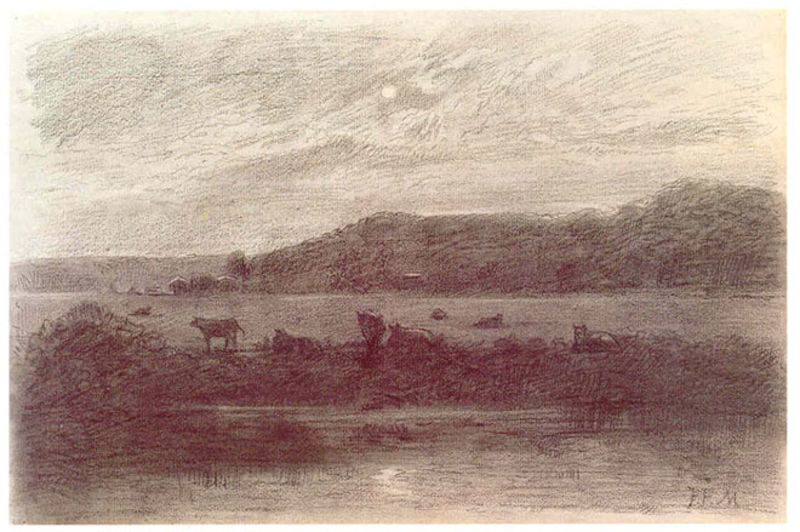
Titel: Flusslandschaft mit Viehweide bei Vollmond
Künstler: Jean François (1814) Millet
Standort: Karlsruhe
Institution: Staatliche Kunsthalle Karlsruhe
Schlagwörter: baum, berg, dunkel, gewitter, himmel, meer, schatten, wasser, weiß, wolf, wolken, bäume, fluss, landschaft, see, stadt, teich, ufer, abend, braun, grau, hell, licht, nacht, schwarz, skizze, zeichnung, gras, haus, rot, tier, tiere, wiese, wolke, bild, signatur, bach, ebene, feld, horizont, häuser, hügel, kühe, natur, schilf, spiegelung, strauch, vieh, weide, weite, busch, büsche, gebüsch, gewässer, hütte, sonne, insel, pflanzen, wald, bauern, landleben, stillleben, schwanz, papier, studie, berge, gebirge, dorf, dunst, grafik, graphik, nebel, tag, herde, kuh, rind, hütten, weis, romantik, querformat, melancholie, still, menschenleer, reflexion, mond, rinder, weiden, kohle, druck, schraffur, radierung, stich, schwarzweiß, bleistift, flora, stift, bootshaus, fauna, siedlung, landwirtschaft, ochse, stier, hirte, schäfer, rötel, flußlandschaft, bäuerlich, stuch, wölfe, ätzung, beistift, kaschiert, grautonig, agrar, here, küpste, kuh#, ku, brraum, e f m, jfm, f.f.m